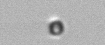
Label: nanoplankton_mix